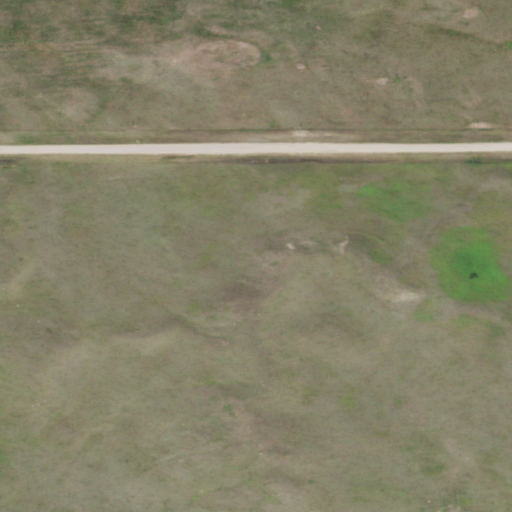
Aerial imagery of mountain in North Dakota named Buffalo Lodge Butte containing grassland, low intensity development, and open development